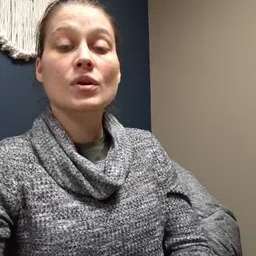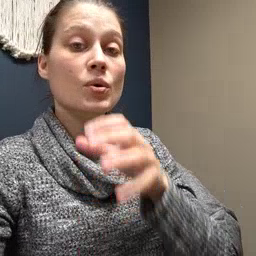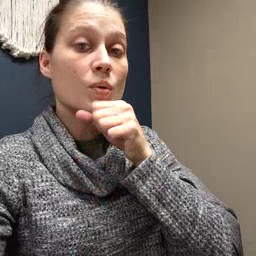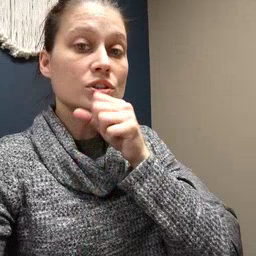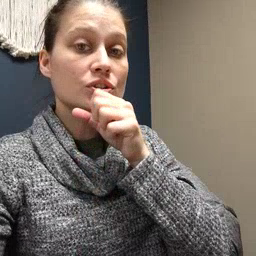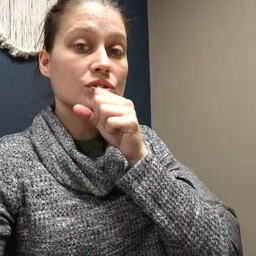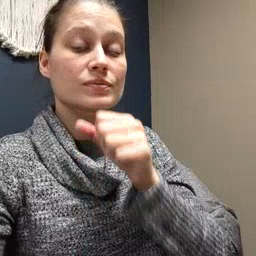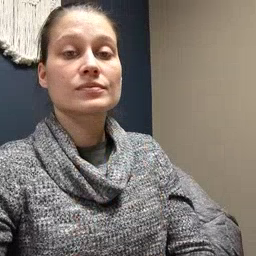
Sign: orange